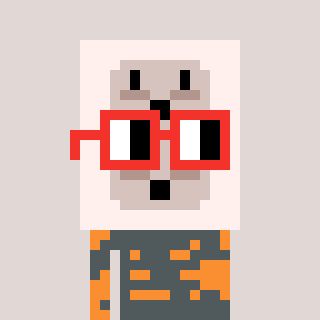
a pixel art character with square red glasses, a outlet-shaped head and a orange-colored body on a warm background